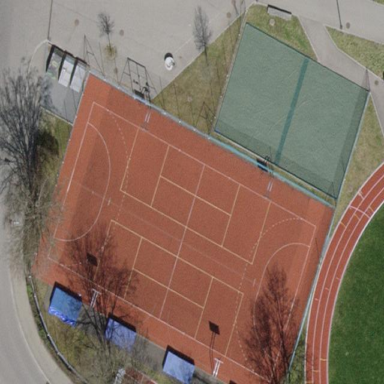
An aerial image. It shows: Multi-sport pitch with tartan surface for leisure activities.